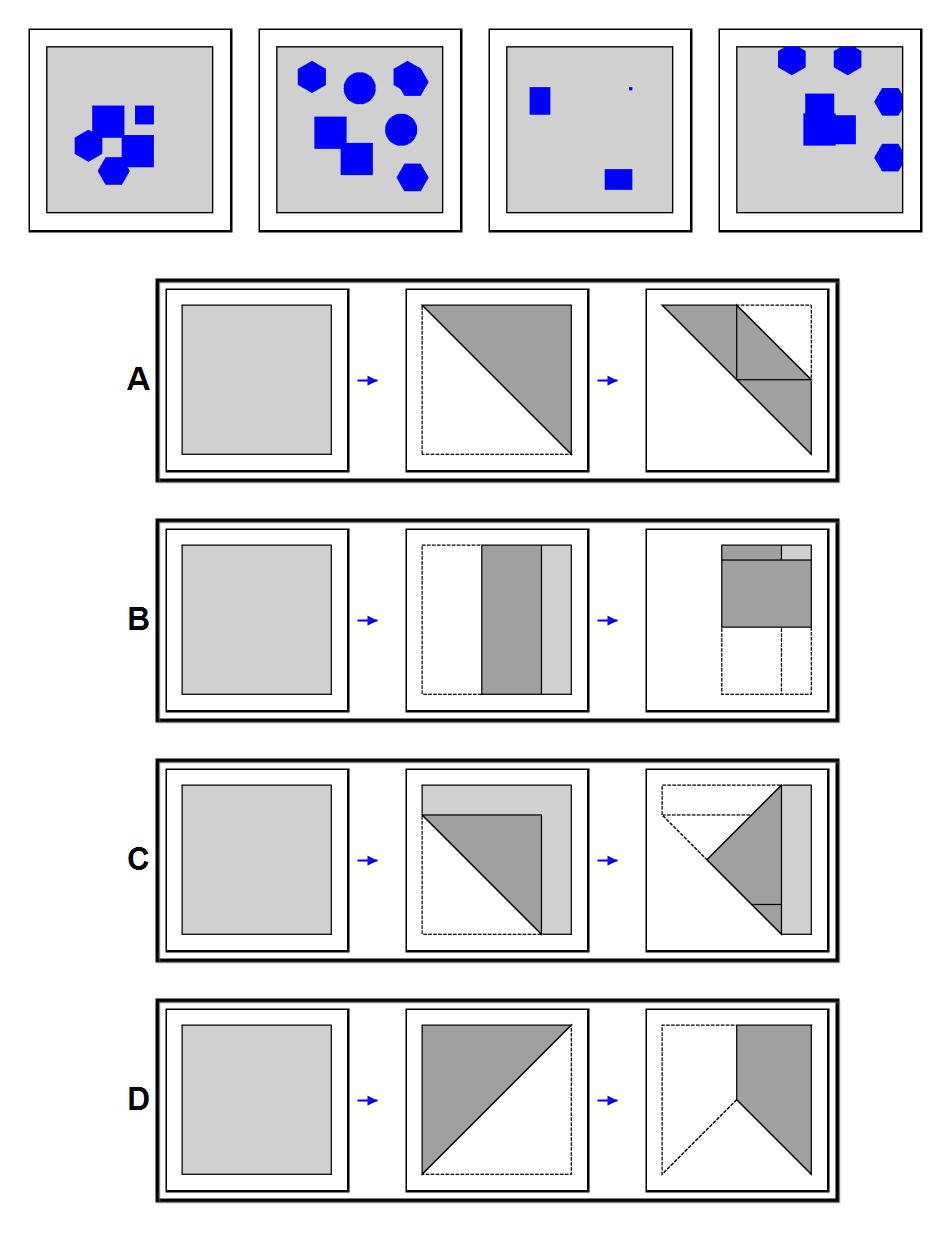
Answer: D